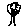
Label: tree